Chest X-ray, PA view. Patient: 51 years old, sex F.
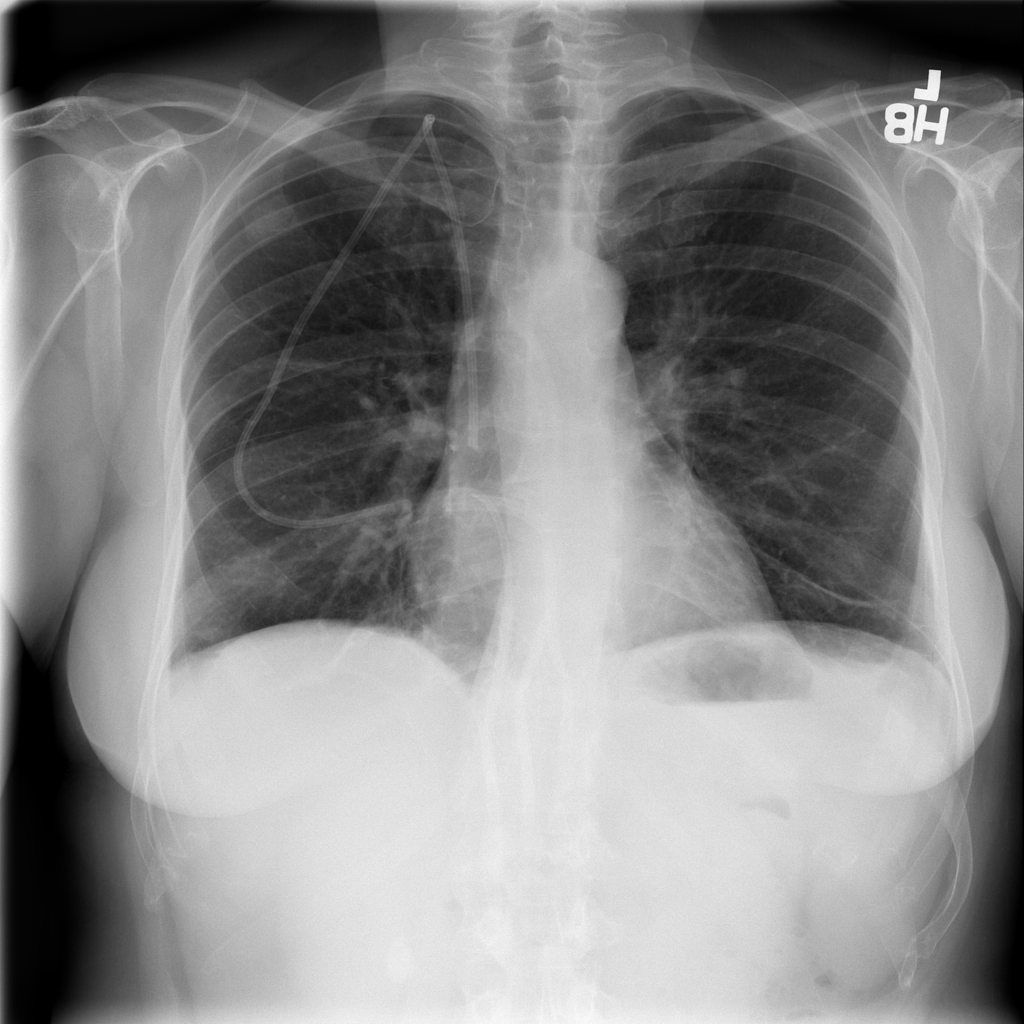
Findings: No Finding